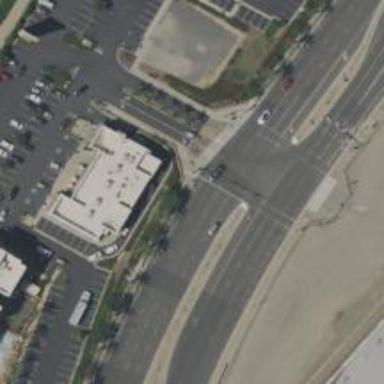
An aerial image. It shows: Secondary road with asphalt surface.